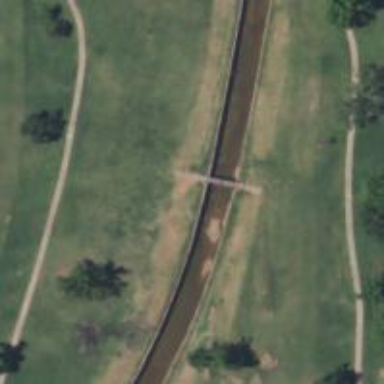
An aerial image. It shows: Path bridge over golf path.